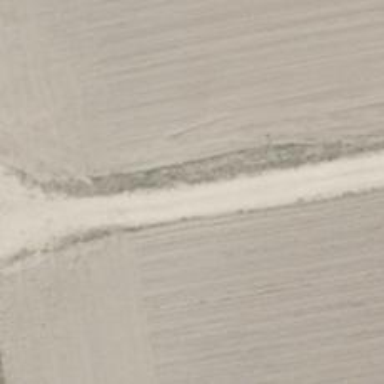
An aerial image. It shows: Service road with grass surface. The road has grade4 tracktype.